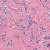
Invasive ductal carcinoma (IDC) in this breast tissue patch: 1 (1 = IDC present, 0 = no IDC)